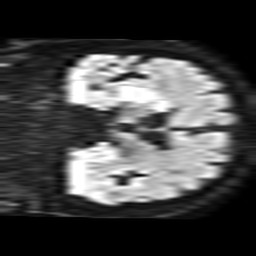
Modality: TRACE
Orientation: coronal
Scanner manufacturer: philips
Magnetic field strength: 1.5 T
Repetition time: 3.398 s
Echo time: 0.06922 s